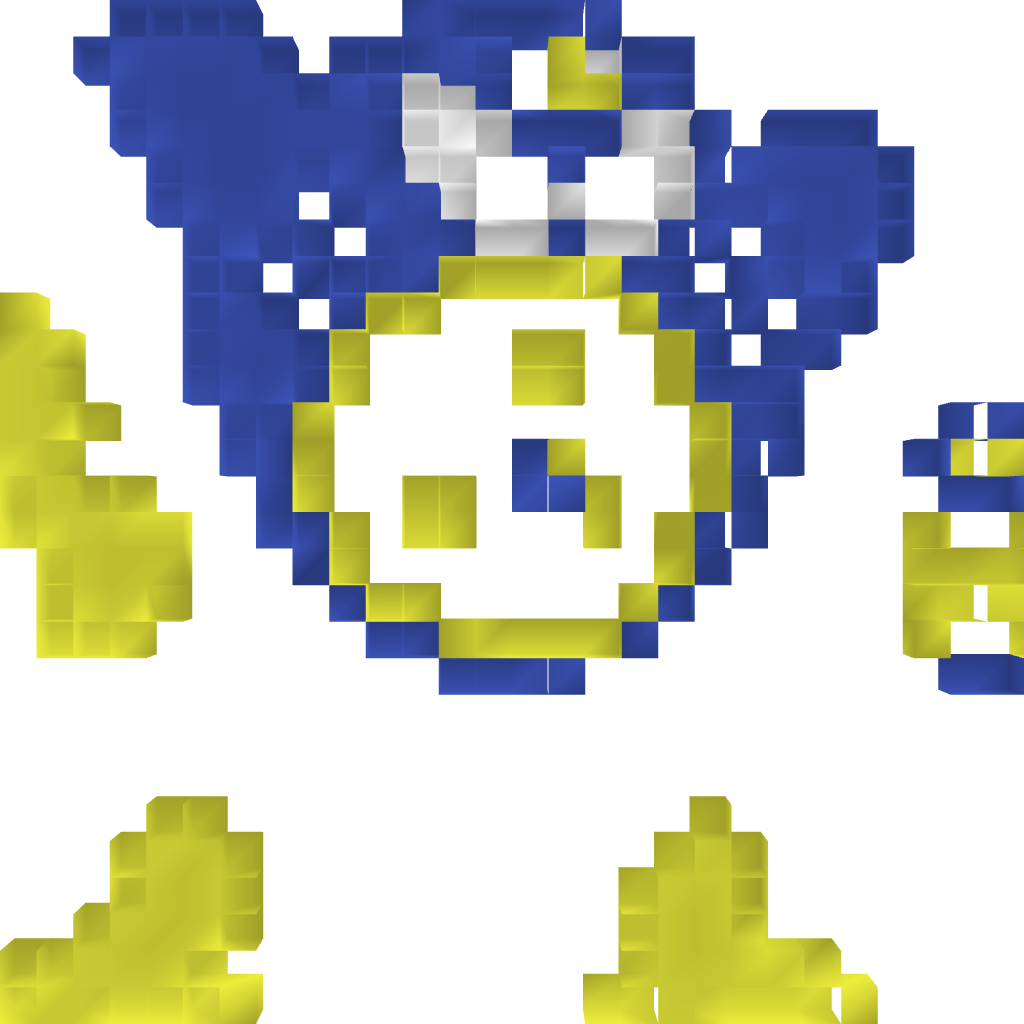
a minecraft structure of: Airman (ErnieCIII) bad low quality